Field crop: maize
Growth stage: 2
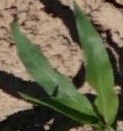
Species: maize